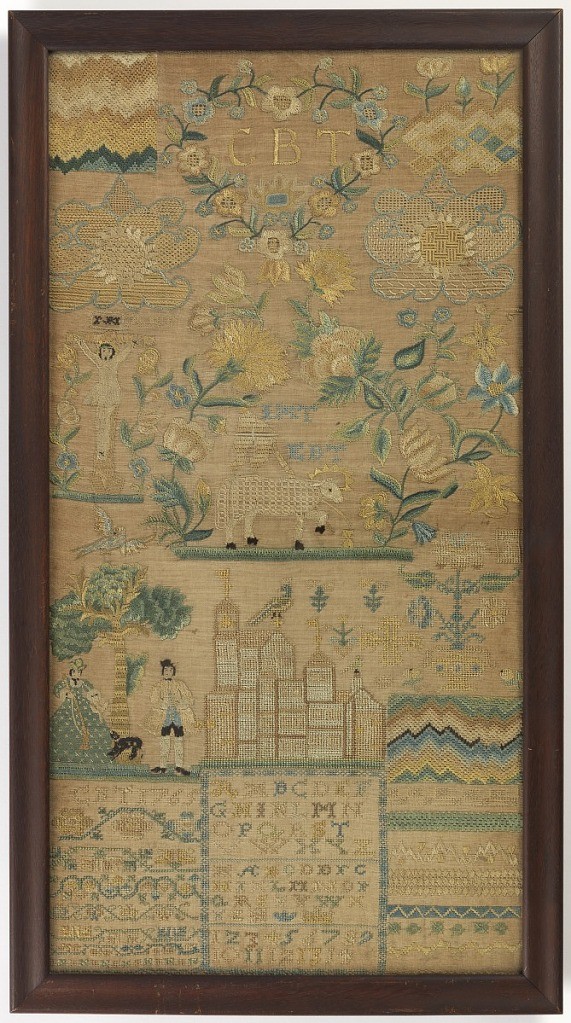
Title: Sampler
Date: ca. 1760
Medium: linen, silk Technique: embroidered in counted thread stitches, deflected element work, cross and satin stitches
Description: Worked in silk in brown, blues, greens, yellows, and off-white on a sheer linen ground.  At top, the initials CBT in a heart-shaped floral wreath, the Lamb of God, Christ on the cross, a lady and gentleman hunting birds, a castle, alphabets and numerals, patches of bargello work, various floral motifs, etc.